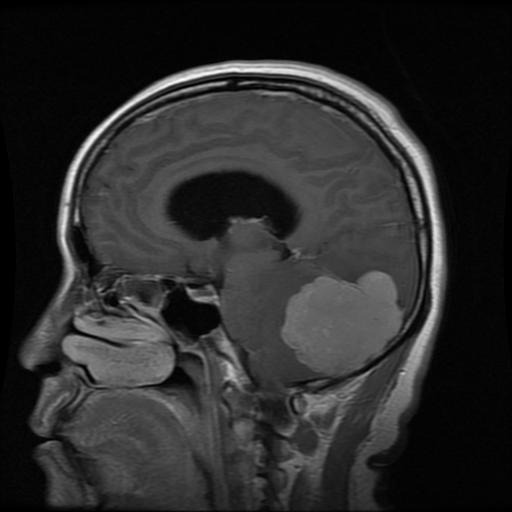
Label: meningioma